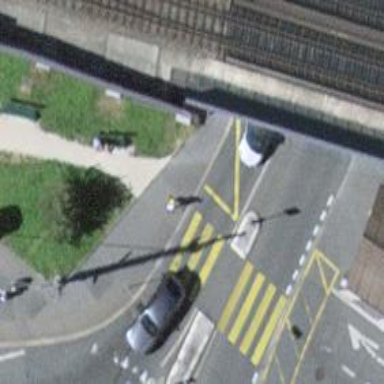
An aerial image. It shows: Asphalt platform for public transport.